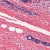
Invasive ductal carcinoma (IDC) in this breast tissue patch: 0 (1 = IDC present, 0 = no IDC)